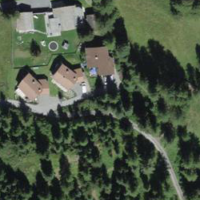
EUNIS habitat code: 43
Species observed at this site:
Campanula glomerata